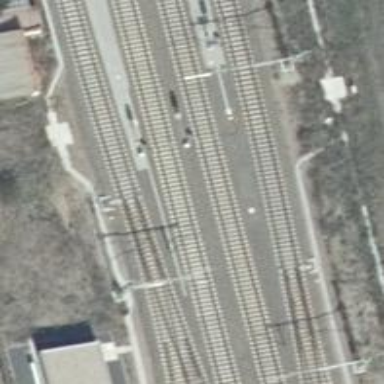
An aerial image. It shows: Railway signal with block marker.